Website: apple
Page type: account-selection
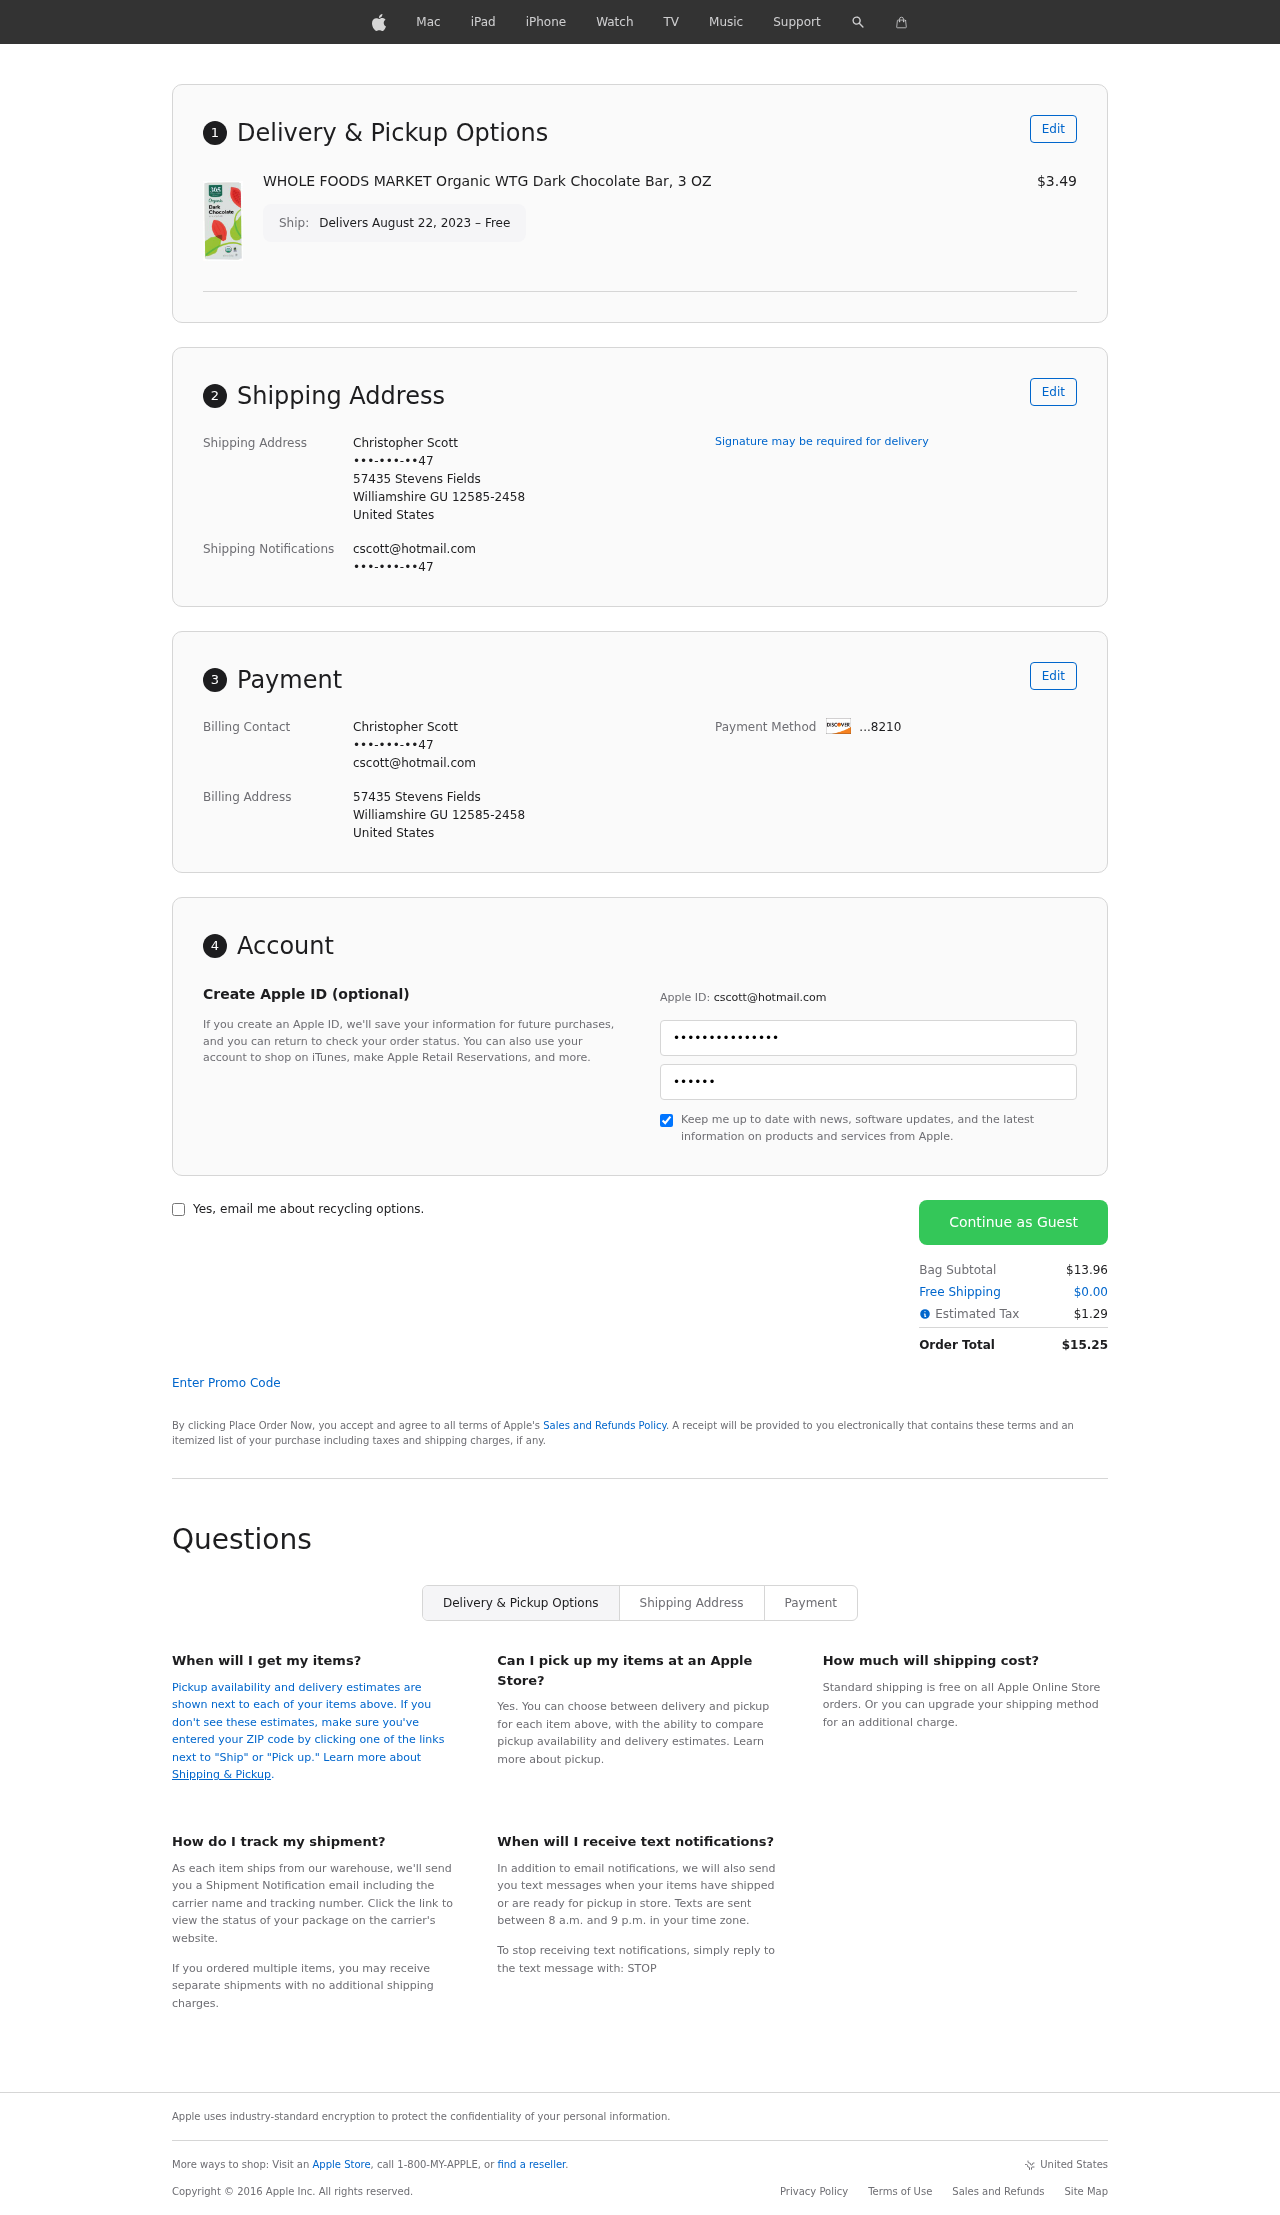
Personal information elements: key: PII_CARD_LAST4
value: ...8210
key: PII_CITY
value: Williamshire
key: PII_COUNTRY
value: United States
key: PII_EMAIL
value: cscott@hotmail.com
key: PII_FULLNAME
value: Christopher Scott
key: PII_PHONE
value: •••-•••-••47
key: PII_POSTCODE_FULL
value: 12585-2458
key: PII_POSTCODE_FULL
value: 12585
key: PII_STATE_ABBR
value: GU
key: PII_STREET
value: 57435 Stevens Fields
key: PII_PHONE2
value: •••-•••-••47
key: PII_FIRSTNAME
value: Christopher
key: PII_LASTNAME
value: Scott
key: PII_FULLNAME2
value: Christopher Scott
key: PII_FULLNAME3
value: Christopher Scott
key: PII_FIRSTNAME2
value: Christopher
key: PII_FIRSTNAME3
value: Christopher
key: PII_LASTNAME2
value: Scott
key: PII_LASTNAME3
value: Scott
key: PII_FIRSTNAME_DERIVED
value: Christopher
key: PII_LASTNAME_DERIVED
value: Scott
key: PII_FULLNAME_DERIVED
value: Christopher Scott
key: PII_NAME_FULL_DERIVED
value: Christopher Scott
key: PII_PHONE3
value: •••-•••-••47
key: PII_EMAIL2
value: cscott@hotmail.com
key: PII_EMAIL3
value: cscott@hotmail.com
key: PII_STATE
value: GU
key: PII_POSTCODE
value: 12585
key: PII_POSTCODE_EXT
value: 2458
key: PII_POSTCODE_NUMERIC
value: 12585
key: PII_POSTCODE_EXT_NUMERIC
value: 2458
Product elements: key: PRODUCT1_NAME
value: WHOLE FOODS MARKET Organic WTG Dark Chocolate Bar, 3 OZ
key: PRODUCT1_PRICE
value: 3.49
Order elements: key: ORDER_DELIVERY_DATE
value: Delivers August 22, 2023 – Free
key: ORDER_SUBTOTAL
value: $13.96
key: ORDER_SHIPPING_COST
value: $0.00
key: ORDER_TAX
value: $1.29
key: ORDER_TOTAL
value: $15.25